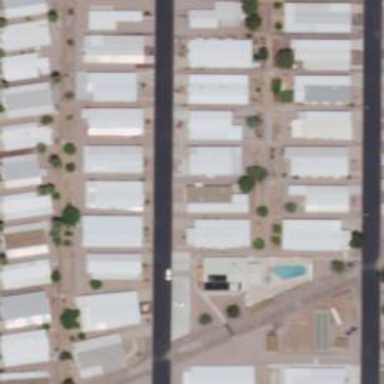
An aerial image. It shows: Residential area known as trailer park.